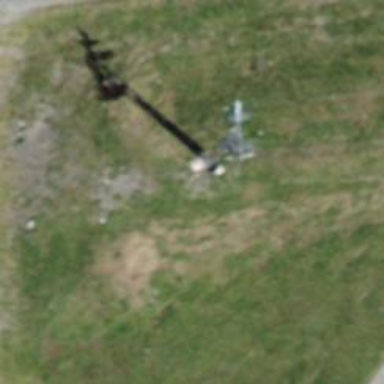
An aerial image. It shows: Pylon used for aerialway.